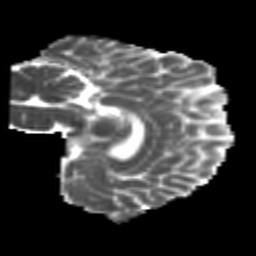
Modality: MD
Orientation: sagittal
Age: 23
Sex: female
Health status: healthy
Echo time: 0.074 s